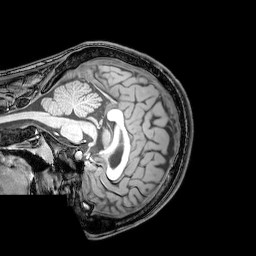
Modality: T1w
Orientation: sagittal
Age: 20
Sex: male
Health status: healthy
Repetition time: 0.081 s
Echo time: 0.037 s